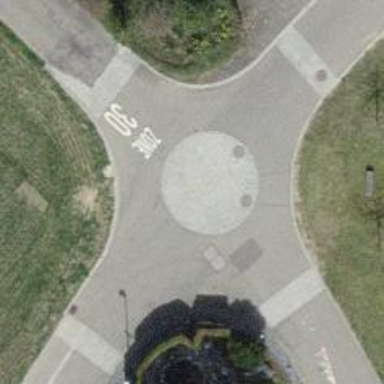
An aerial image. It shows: Mini roundabout on the road.